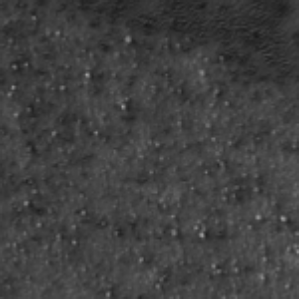
Label: frost